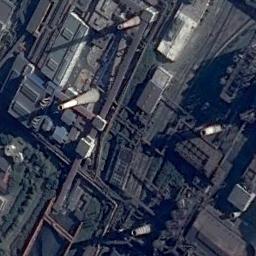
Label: thermal_power_station